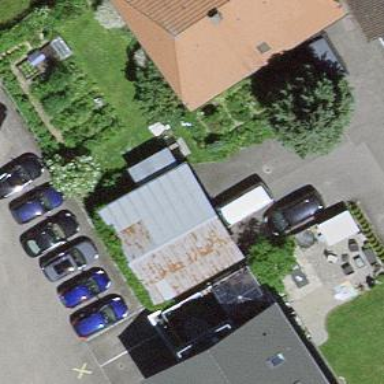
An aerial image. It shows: Barn.